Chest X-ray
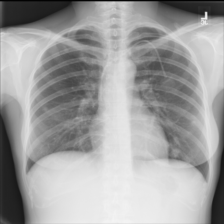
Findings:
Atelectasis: negative
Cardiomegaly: negative
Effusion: negative
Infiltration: negative
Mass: negative
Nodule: negative
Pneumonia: negative
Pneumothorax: negative
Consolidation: negative
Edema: negative
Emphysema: negative
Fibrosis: negative
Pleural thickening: negative
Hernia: negative